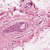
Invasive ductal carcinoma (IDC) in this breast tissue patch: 0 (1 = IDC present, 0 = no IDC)